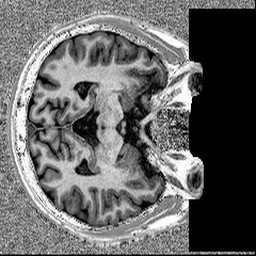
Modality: MP2RAGE
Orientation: axial
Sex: male